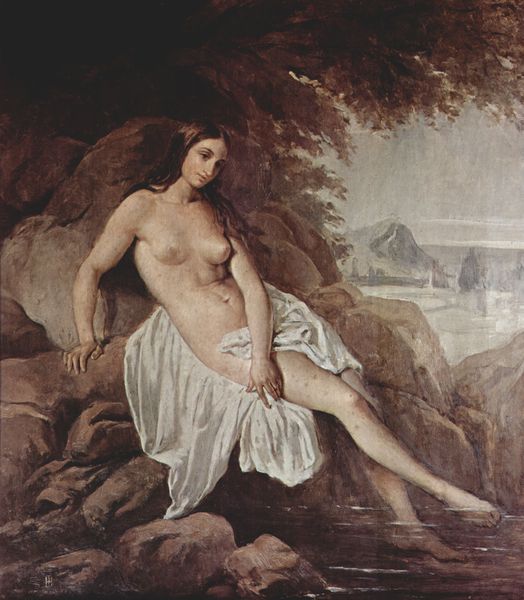
Titel: Badende
Künstler: Francesco Hayez
Standort: Pavia
Institution: (Privatsammlung)
Schlagwörter: akt, baum, berg, blätter, dunkel, felsen, fuß, gemälde, hand, haut, himmel, körper, laub, meer, nackt, schatten, wasser, weiß, wolken, baden, badende, bäume, fluss, grün, himmerl, landschaft, mädchen, ocker, see, sitzen, stadt, ufer, äste, braun, brust, busen, finger, frankreich, frau, grau, haar, hell, hintergrund, licht, nase, vordergrund, zeichnung, ausblick, blick, haus, tuch, wolke, malerei, rock, symbolismus, jung, arm, falten, gesicht, stein, steine, bildnis, hände, porträt, bach, feld, ferne, horizont, horizontlinie, häuser, natur, spiegelung, busch, gewässer, figur, gewand, haare, lange haare, sitzend, stoff, decke, klassizismus, england, höhle, mittelscheitel, schulter, schön, rund, beine, bewölkt, hellblau, bein, brüste, füße, gischt, küste, wellen, frauenakt, liegen, perspektive, berge, fels, klippen, risse, dorf, luftperspektive, nebel, schaum, brandung, weiblich, nabel, laken, nackte, nachdenklich, liegend, scham, bad, antike, linie, badend, schönheit, druck, mythologie, strähne, ganzfigur, sicht, nymphe, durchsichtig, grotte, kühl, diagonale, historismus, sinnlich, venus, euter, leigen, diana, grazil, riss, zeichung, quelle, brüche, gelehnt, titten, aphrodite, frust, bedckt, konrast, weißes tuch, weißes laken, landcshaft, äarme, füsse im wasser, busrn, weasser, tuvch, dicke titten, langgliedrif, langgliedrig